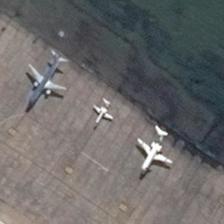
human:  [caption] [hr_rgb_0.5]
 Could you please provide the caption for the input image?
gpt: a small plane stops between two large planes .

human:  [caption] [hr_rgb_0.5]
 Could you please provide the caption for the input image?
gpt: three planes are on an airport near a piece of farmland .

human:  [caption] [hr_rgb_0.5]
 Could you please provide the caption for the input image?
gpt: three planes are parked on an airport next to a piece of meadows .

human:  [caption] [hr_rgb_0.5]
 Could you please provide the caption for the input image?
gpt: three planes are parked on an airport next to a large piece of green meadow .

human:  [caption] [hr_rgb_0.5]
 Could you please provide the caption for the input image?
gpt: three planes are parked on an airport next to a piece of meadows .